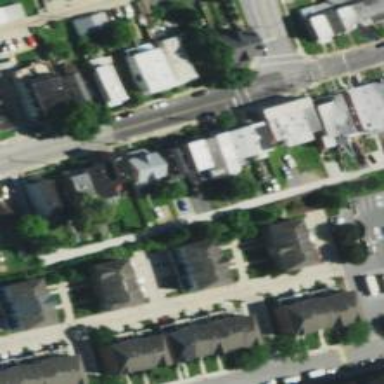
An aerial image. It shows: Alleyway designated as service road.